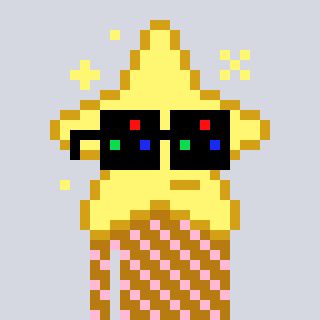
a pixel art character with square black sunglasses, a star-shaped head and a gold-colored body on a cool background